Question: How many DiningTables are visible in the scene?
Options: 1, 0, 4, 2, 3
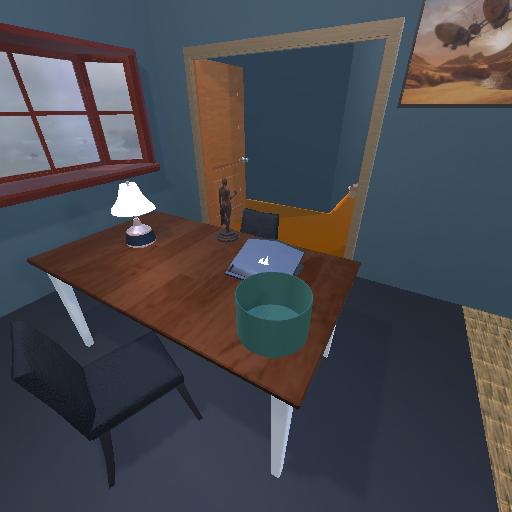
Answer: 1